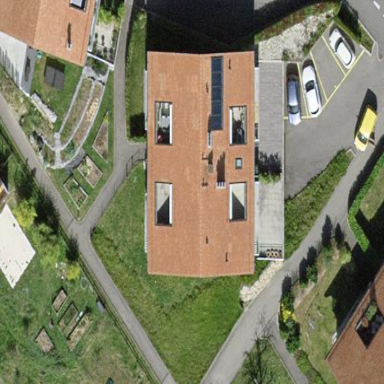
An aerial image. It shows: Simple and straightforward house.